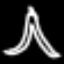
Label: The Eiffel Tower